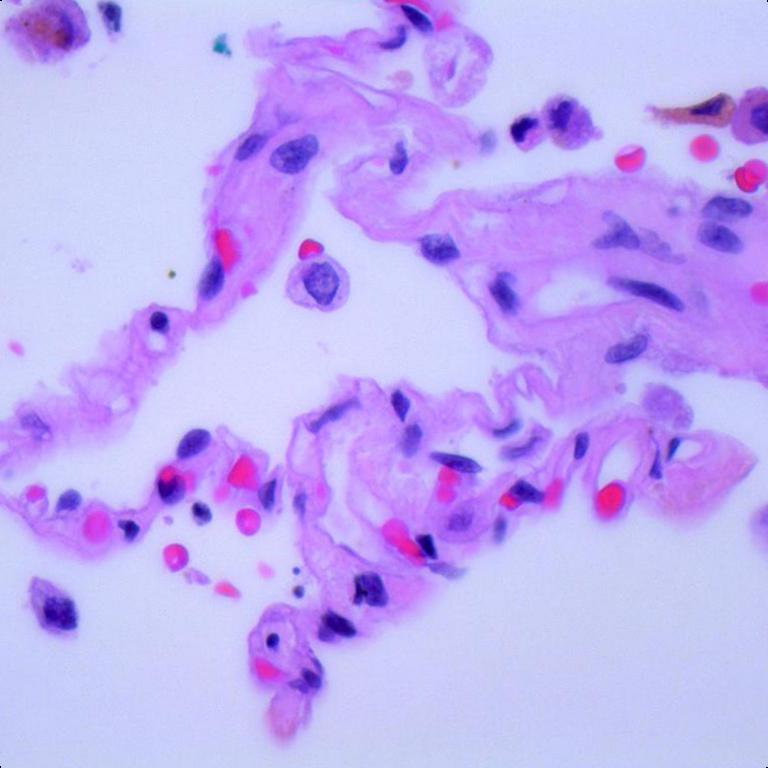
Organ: lung
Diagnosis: benign